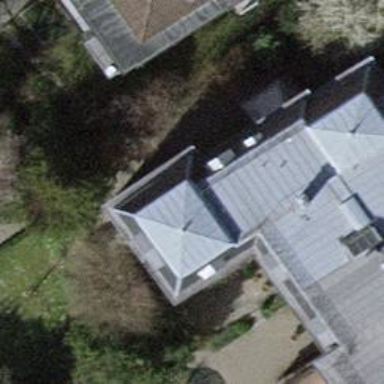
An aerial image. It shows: Building with mansard roof positioned across. The roof shape is mansard.